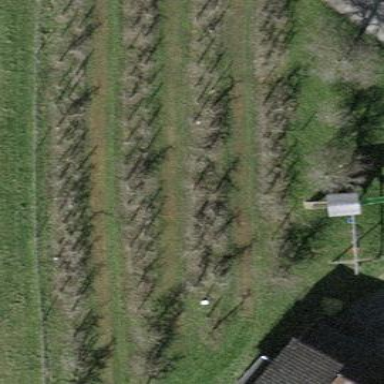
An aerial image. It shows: Orchard.